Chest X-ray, PA view. Patient: 49 years old, sex F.
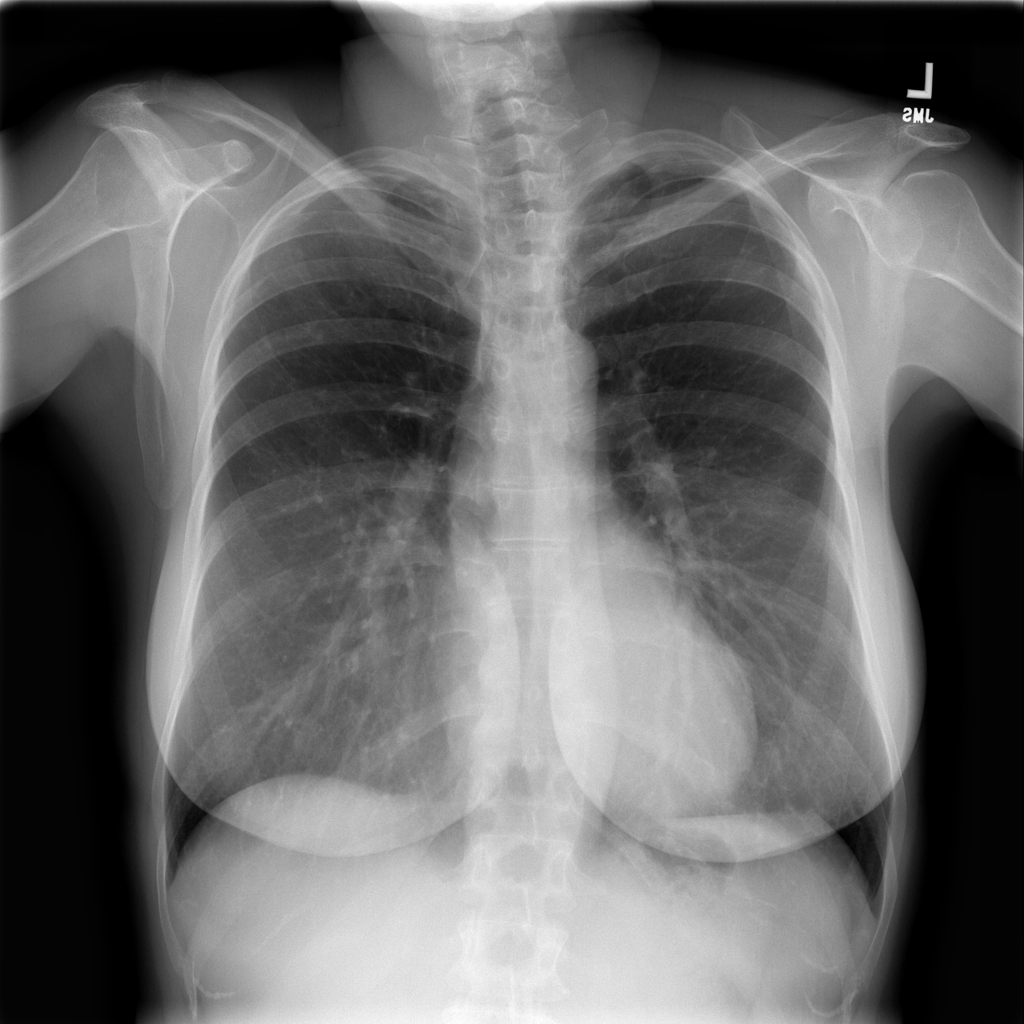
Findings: No Finding